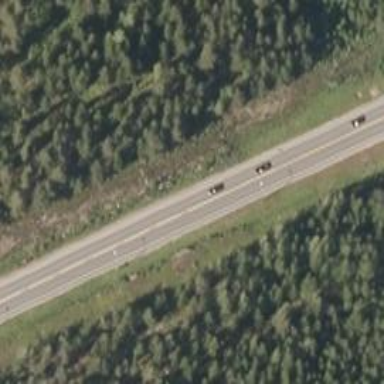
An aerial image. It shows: Asphalt trunk highway.